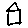
Label: house